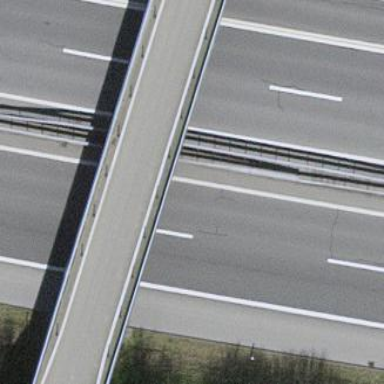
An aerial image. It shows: Man-made bridge.